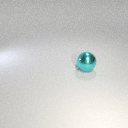
large cyan metal sphere